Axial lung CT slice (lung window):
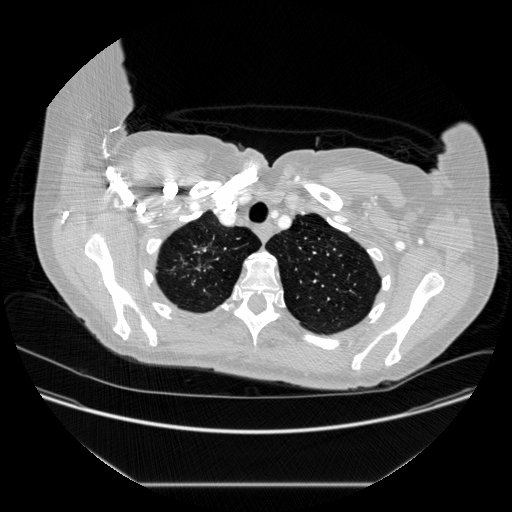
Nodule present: no